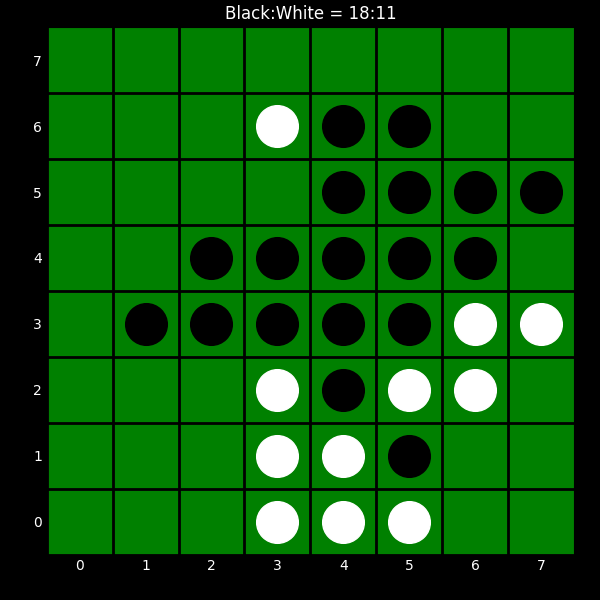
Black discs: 18
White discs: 11